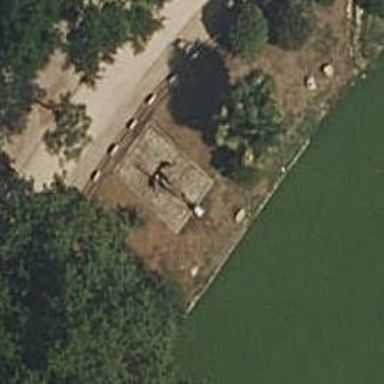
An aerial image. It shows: Memorial in the form of anchor.